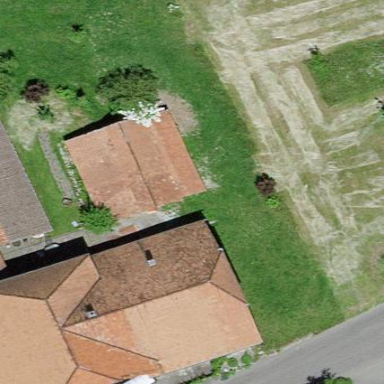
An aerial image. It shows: Rural barn.